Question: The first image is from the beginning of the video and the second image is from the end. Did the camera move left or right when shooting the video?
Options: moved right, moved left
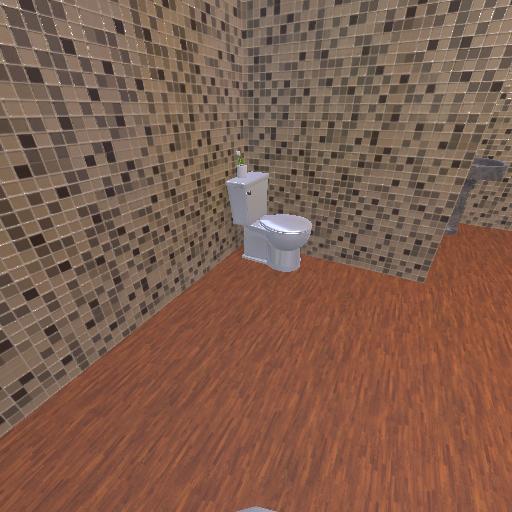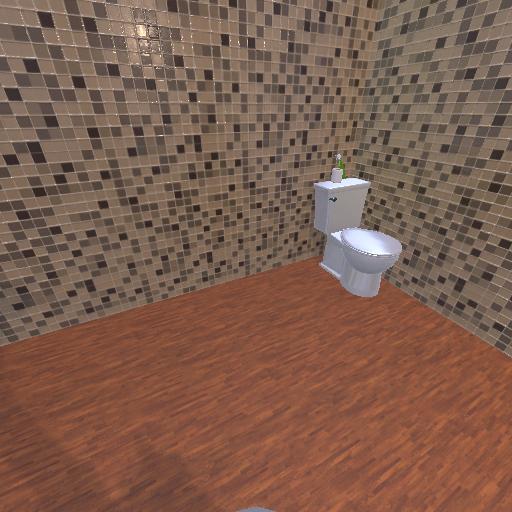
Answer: moved right